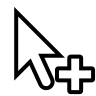
Cursor type: copy
OS/theme: linux-notwaita
Variant: white